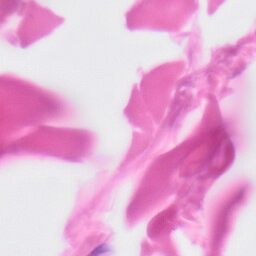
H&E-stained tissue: Skin